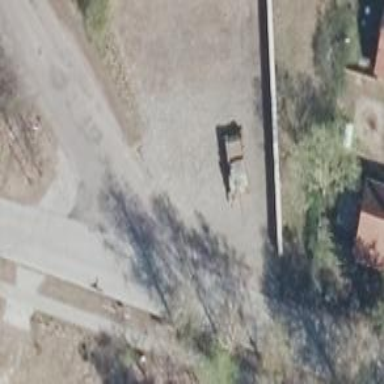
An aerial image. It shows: Historic tank.